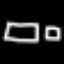
Label: square